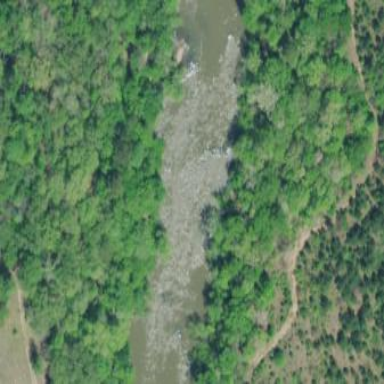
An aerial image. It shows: Rapids in the waterway with whitewater.